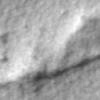
Label: no_change